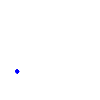
Particle: proton